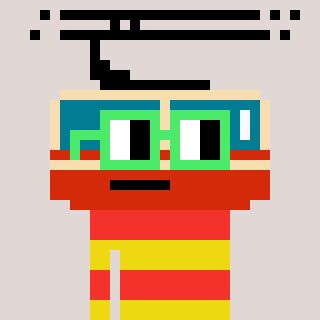
a pixel art character with square light green glasses, a tram wagon-shaped head and a yellow-colored body on a warm background